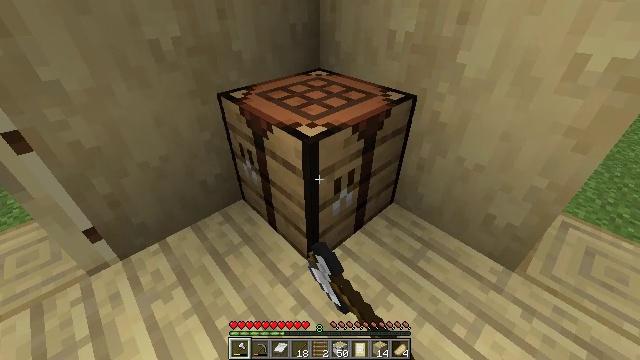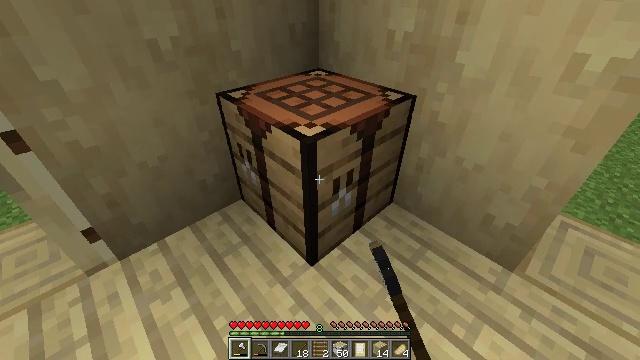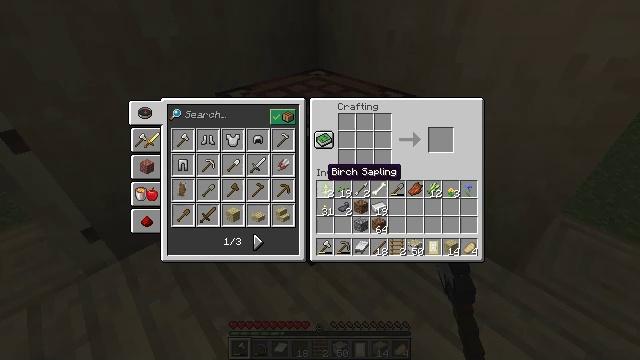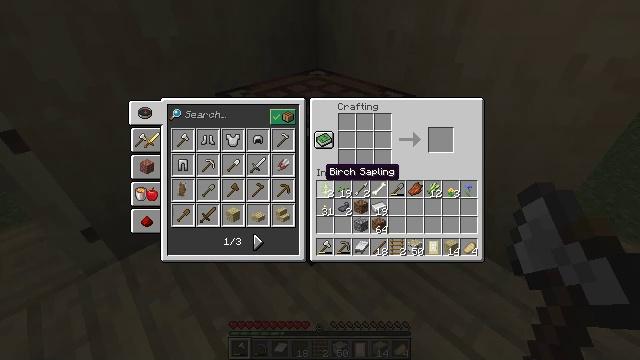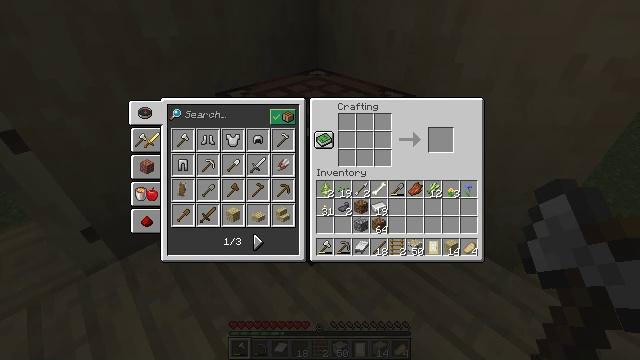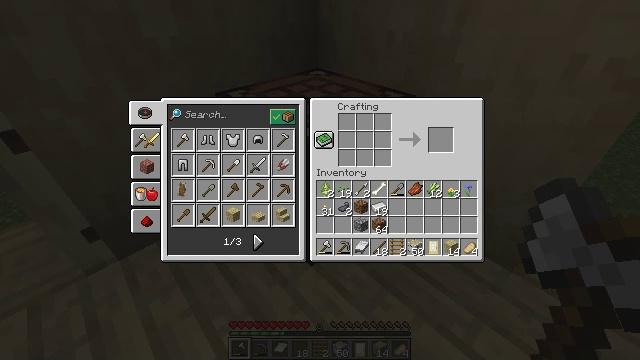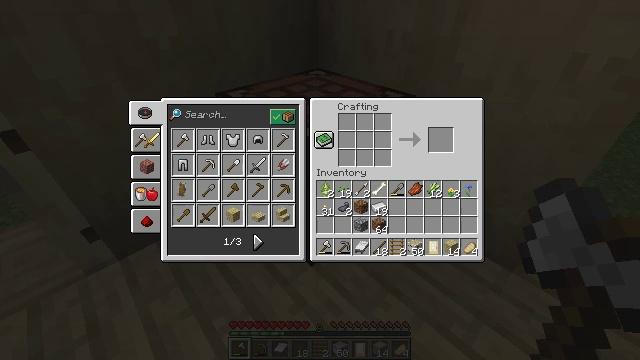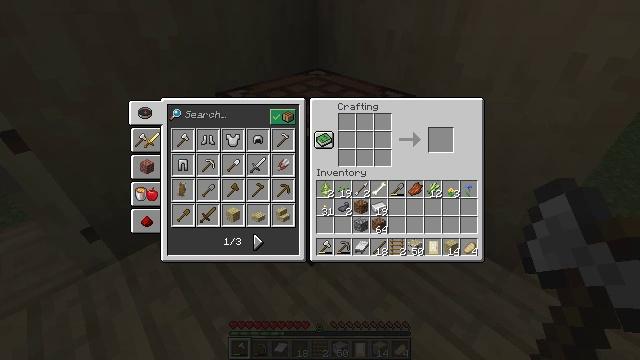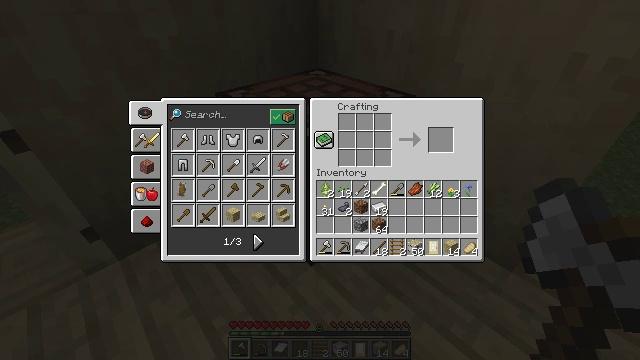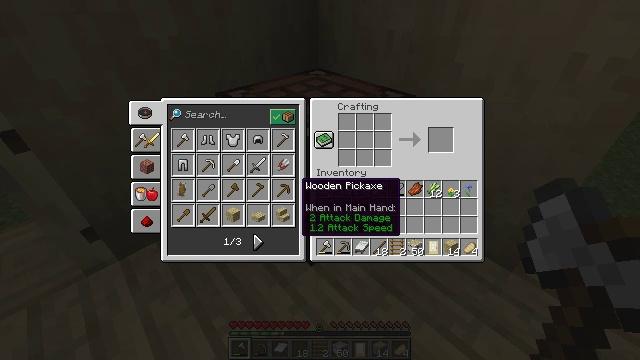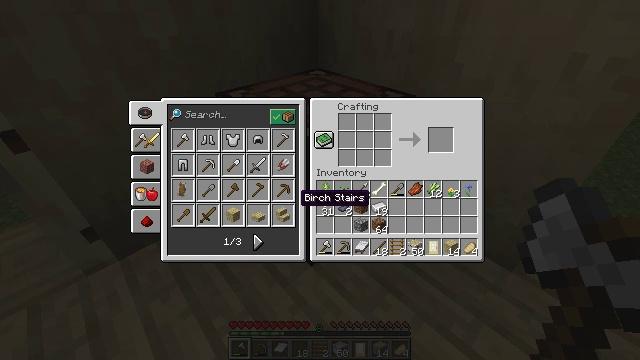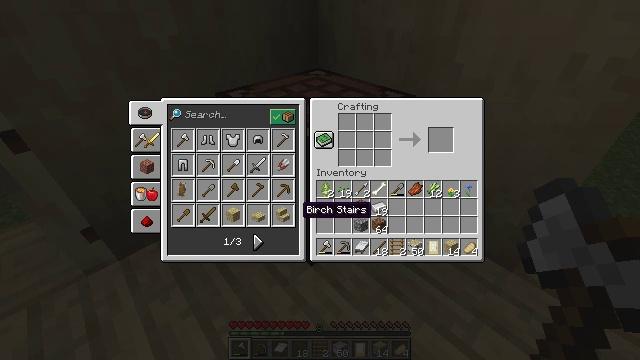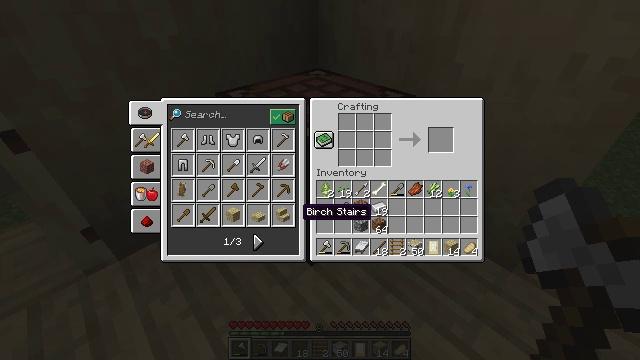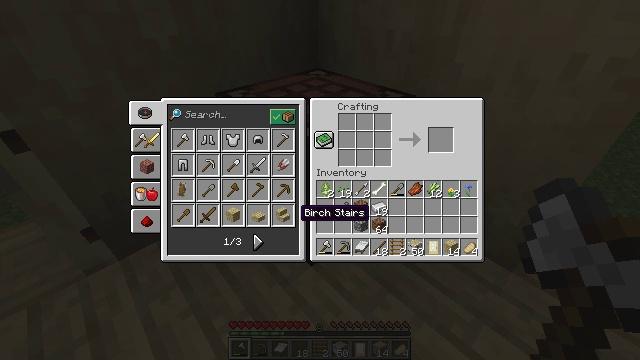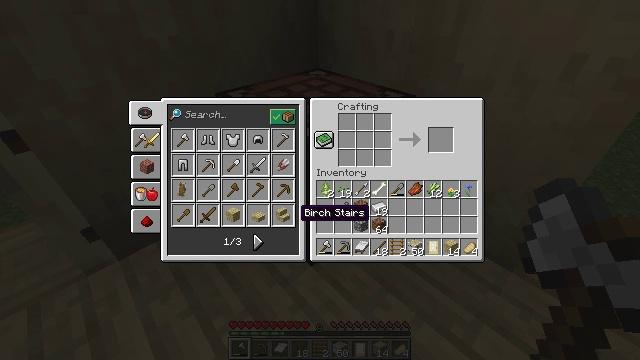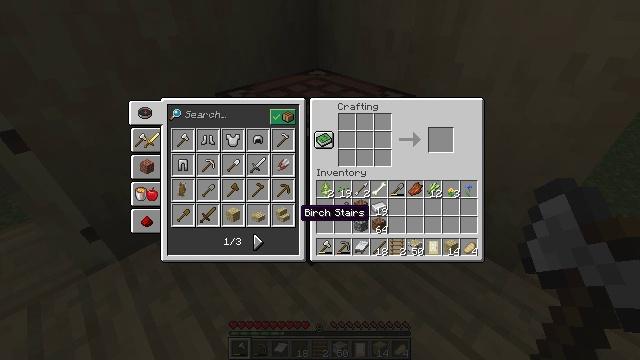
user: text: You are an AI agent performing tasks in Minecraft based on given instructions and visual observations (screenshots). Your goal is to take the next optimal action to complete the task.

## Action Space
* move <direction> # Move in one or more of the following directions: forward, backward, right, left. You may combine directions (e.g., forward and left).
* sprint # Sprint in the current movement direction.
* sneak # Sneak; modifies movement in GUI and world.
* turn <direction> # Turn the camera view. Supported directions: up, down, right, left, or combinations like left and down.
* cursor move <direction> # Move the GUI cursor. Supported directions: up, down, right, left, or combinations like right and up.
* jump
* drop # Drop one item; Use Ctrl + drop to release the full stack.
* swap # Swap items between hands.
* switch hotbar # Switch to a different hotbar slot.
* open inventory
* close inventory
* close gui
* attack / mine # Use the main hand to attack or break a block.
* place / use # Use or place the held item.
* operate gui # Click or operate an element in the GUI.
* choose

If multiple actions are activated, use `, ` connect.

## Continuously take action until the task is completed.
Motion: motion action
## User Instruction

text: Use birch planks to create birch stairs.
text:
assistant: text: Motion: no_op
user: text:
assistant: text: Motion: open gui
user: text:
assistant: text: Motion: no_op
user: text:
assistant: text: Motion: no_op
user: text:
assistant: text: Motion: no_op
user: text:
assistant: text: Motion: no_op
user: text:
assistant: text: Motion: no_op
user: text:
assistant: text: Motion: no_op
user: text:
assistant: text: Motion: no_op
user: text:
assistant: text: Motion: cursor move down
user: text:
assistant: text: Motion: cursor move down
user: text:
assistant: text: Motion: no_op
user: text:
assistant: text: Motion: no_op
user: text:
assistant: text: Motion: no_op
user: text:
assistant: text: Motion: no_op
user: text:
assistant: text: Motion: operate gui
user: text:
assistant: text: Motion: operate gui
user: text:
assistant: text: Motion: no_op
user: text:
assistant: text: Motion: no_op
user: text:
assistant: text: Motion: no_op
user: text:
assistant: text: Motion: cursor move right and up
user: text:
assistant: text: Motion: cursor move right and up
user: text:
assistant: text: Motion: cursor move right and up
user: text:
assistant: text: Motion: cursor move right and up
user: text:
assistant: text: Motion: cursor move right
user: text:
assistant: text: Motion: no_op
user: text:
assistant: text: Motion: sneak
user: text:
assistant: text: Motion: sneak
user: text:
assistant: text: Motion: sneak
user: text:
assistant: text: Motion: sneak